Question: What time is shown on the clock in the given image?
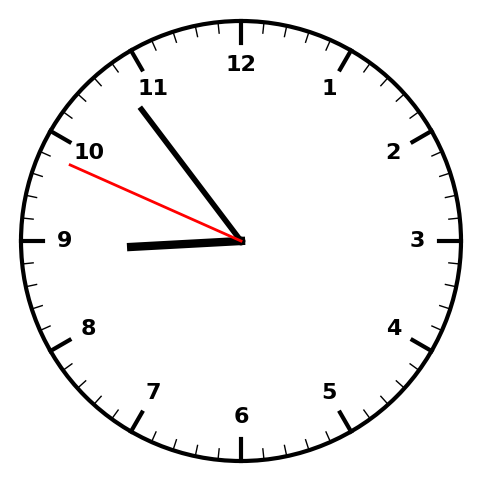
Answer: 08:53:49